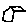
Label: house